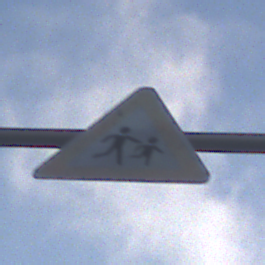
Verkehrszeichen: KinderLinks
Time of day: SunriseSunset
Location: Outdoor (Urban)
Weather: PartlyCloudy
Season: NotSpecified
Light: Natural